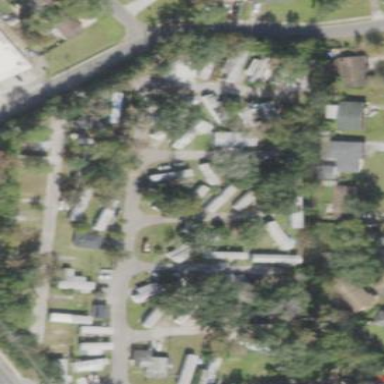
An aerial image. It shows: Mobile residential area.